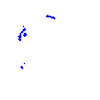
Particle: proton